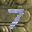
Label: 7